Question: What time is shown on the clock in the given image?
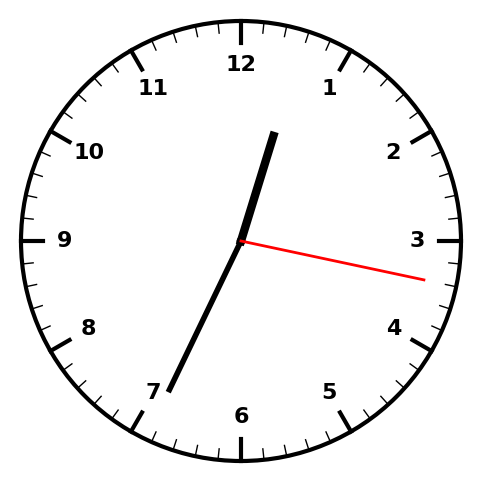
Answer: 12:34:17